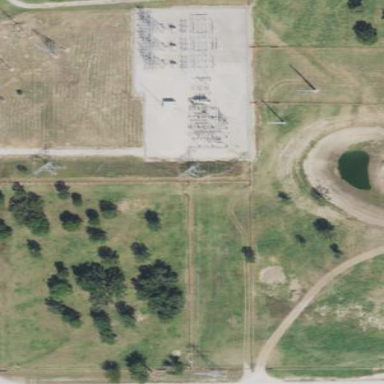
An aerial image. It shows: Power substation.